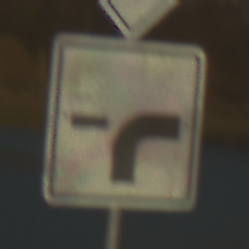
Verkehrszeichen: VerlaufVorfahrtsstrasse9
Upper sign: Vorfahrtsstrasse
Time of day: SunriseSunset
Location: Outdoor (RoadRail)
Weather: PartlyCloudy
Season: NotSpecified
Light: Natural